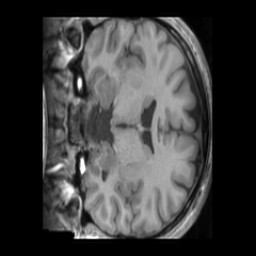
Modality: T1w
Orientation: coronal
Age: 19
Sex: male
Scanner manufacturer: siemens
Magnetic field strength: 3 T
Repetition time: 1.63 s
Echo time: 0.00311 s